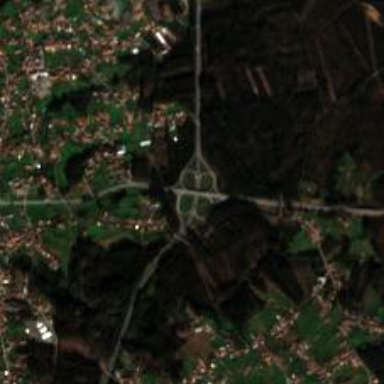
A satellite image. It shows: Motorway junction.